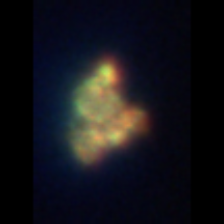
Taxon: Unknown_detritus
Group: Unknown